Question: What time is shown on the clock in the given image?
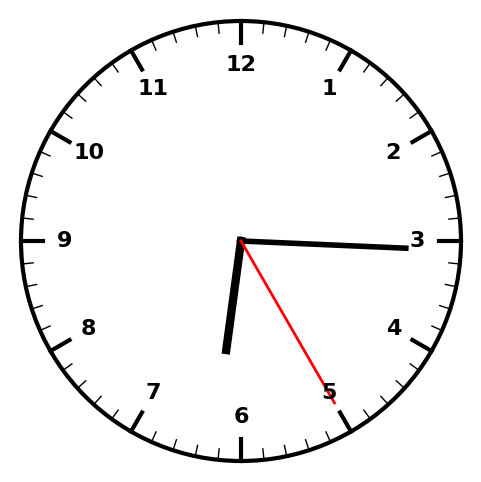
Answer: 06:15:25